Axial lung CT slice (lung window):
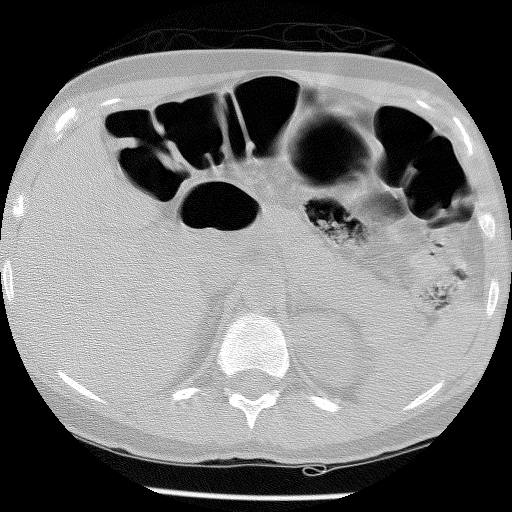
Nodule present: no